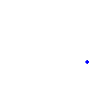
Particle: kaon